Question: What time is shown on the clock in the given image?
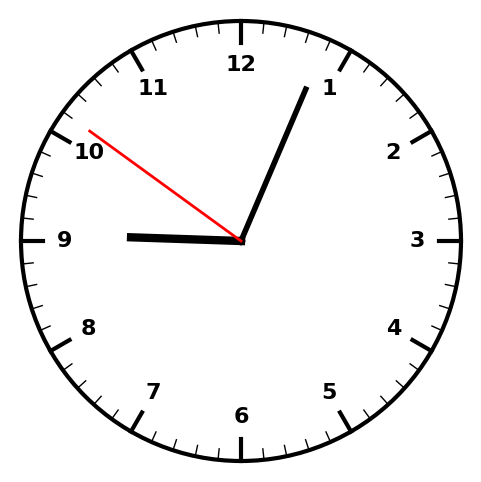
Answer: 09:03:51